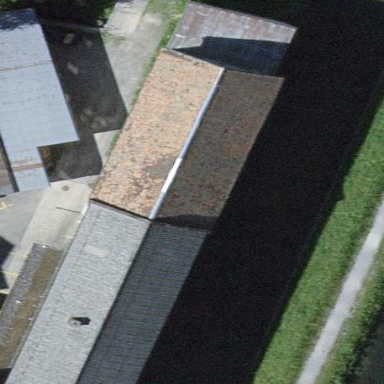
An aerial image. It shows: Industrial building.